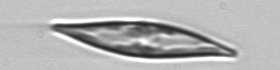
Label: Pleurosigma